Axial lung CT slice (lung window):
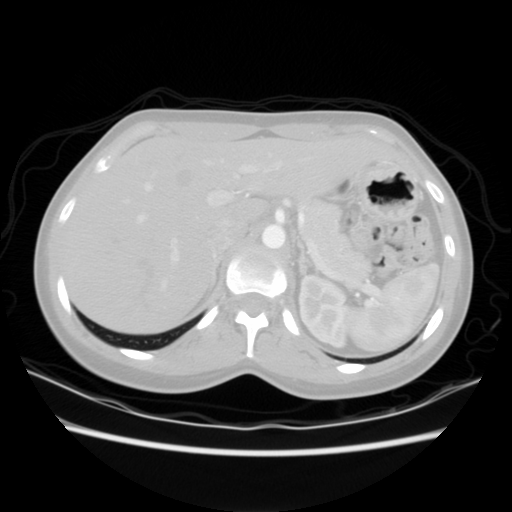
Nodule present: no